Question: When I run a batch file 'for /l %%x in (1,1,270) do ( start "" java -cp ... Client)' in cmd 270 window will open. These all windows are individual I just want to close all these window by using another batch file...
I am using windows 7 prof.
I tried the taskbar property combine, it does not work.
i want close these all java window using batchfile

Thanks for your help
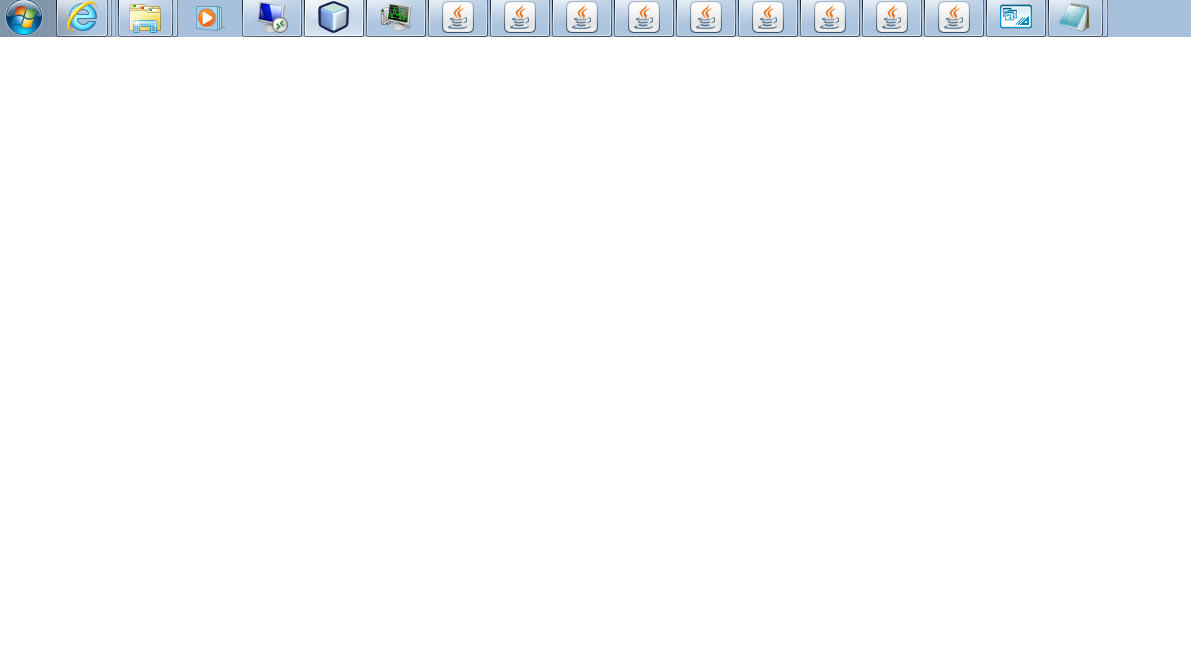
Answer: You can use 'taskkill' provided that all the java processes are named the same thing, lets say 'java.exe' for this
'''
taskkill /im java.exe /f
'''
which will close all the windows named 'java.exe'.